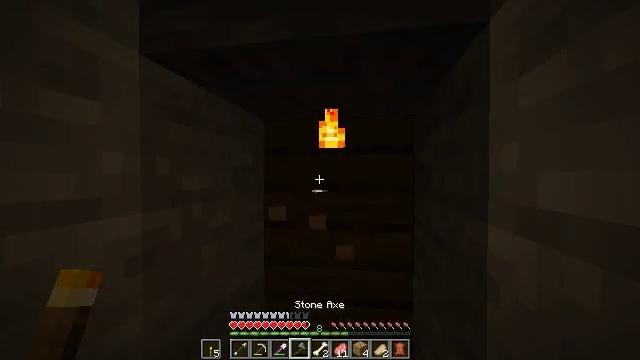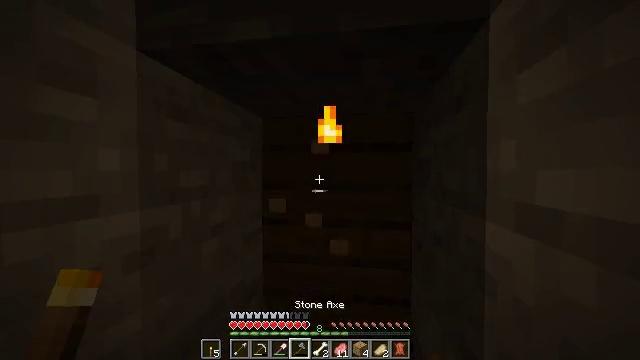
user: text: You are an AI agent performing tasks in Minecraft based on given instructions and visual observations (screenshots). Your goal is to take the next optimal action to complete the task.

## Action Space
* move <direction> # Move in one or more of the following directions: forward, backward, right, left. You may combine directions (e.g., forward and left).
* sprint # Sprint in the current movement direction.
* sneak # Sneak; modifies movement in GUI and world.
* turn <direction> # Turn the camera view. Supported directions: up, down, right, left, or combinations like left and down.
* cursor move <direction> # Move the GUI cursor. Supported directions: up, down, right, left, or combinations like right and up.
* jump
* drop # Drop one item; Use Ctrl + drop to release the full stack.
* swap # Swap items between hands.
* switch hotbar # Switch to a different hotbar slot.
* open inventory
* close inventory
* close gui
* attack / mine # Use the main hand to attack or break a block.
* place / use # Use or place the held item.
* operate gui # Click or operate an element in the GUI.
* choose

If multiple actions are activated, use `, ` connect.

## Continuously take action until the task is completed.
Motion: motion action
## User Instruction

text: Break the wall torch for relocation.
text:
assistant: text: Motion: attack / mine
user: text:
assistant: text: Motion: attack / mine